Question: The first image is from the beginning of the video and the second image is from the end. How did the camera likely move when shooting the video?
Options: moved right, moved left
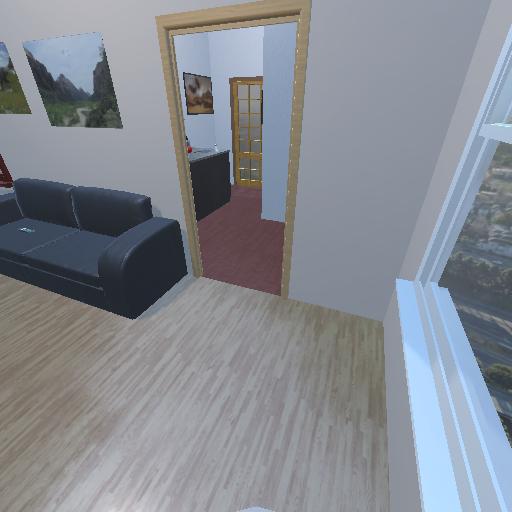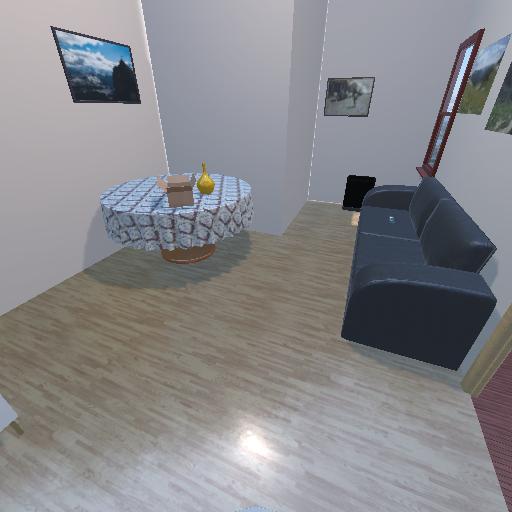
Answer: moved right